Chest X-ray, AP view. Patient: 75 years old, sex M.
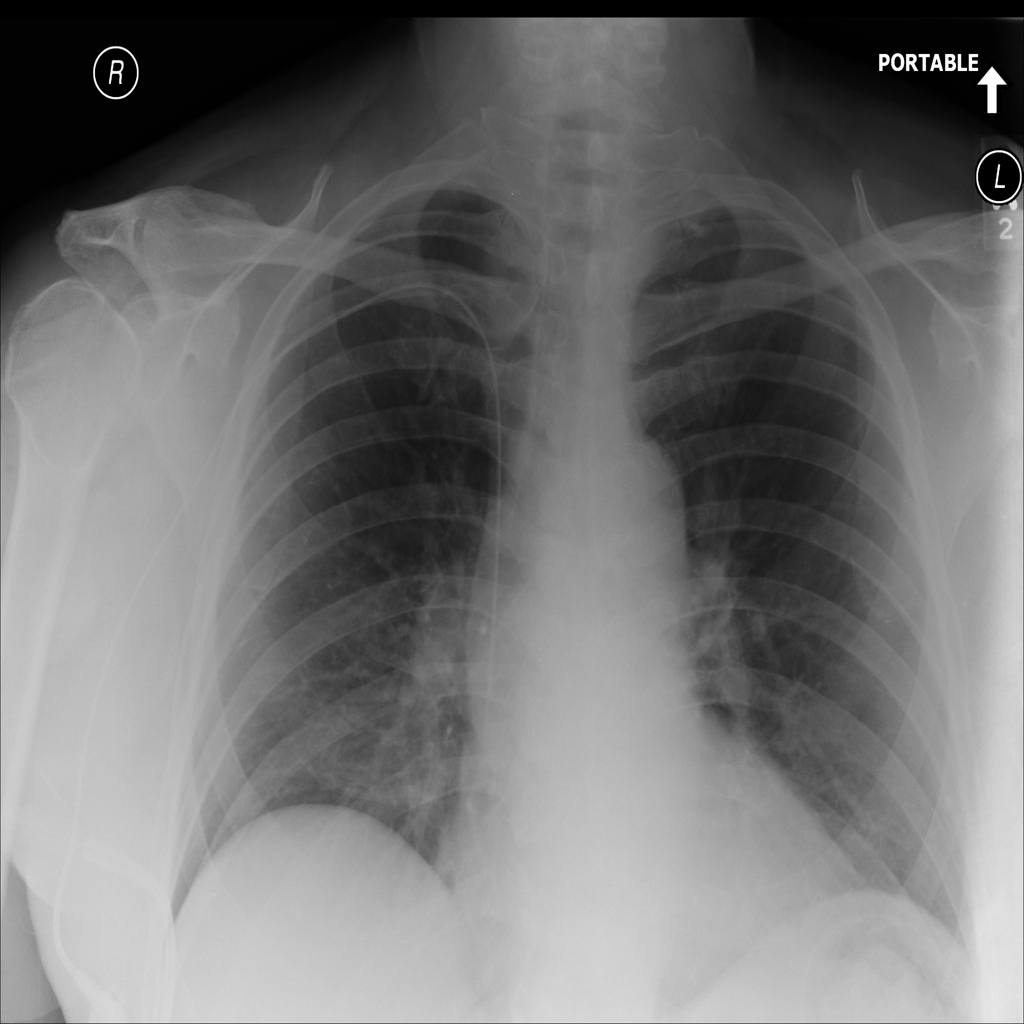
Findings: No Finding